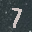
Label: 7